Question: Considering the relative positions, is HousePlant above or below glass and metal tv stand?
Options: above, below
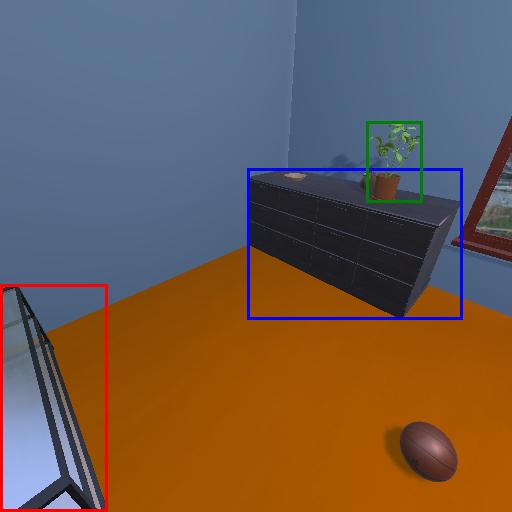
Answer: above